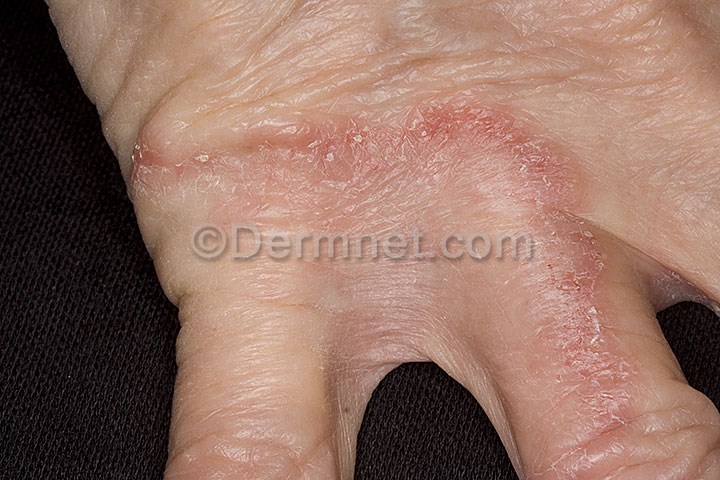
Disease: Tinea Ringworm Candidiasis and other Fungal Infections